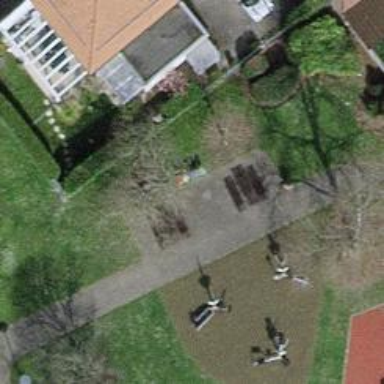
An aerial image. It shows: Picnic table located in leisure land area.